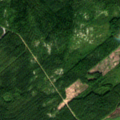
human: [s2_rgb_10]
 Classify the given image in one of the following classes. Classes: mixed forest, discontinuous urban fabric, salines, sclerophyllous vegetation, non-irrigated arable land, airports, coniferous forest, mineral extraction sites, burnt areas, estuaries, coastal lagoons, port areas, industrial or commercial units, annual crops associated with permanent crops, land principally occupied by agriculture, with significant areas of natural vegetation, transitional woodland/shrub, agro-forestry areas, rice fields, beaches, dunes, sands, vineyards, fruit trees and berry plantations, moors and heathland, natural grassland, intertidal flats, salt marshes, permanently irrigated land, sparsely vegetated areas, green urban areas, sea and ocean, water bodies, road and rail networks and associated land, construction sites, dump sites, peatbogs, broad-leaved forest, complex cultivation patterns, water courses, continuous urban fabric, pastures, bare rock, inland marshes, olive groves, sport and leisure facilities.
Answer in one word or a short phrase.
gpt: coniferous forest, mixed forest